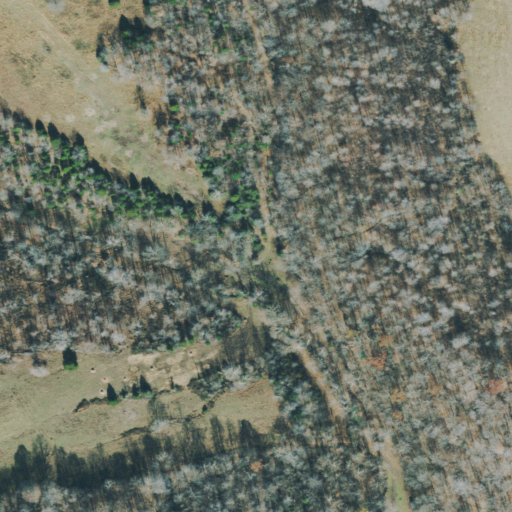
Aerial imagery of valley in Tennessee named Green Hollow containing deciduous forest, pasture, grassland, and mixed forest